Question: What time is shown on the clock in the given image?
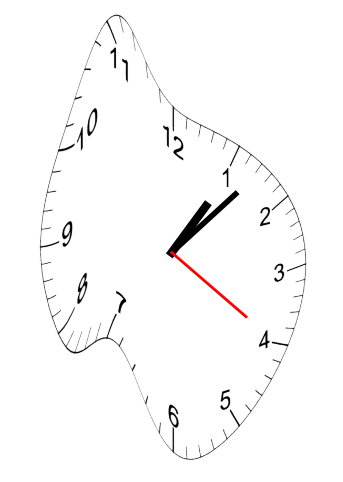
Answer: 01:07:20